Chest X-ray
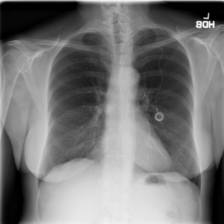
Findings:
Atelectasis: negative
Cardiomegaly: negative
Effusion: negative
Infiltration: negative
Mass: negative
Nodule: negative
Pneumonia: negative
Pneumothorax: negative
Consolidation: negative
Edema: negative
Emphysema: negative
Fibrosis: negative
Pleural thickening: negative
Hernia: negative